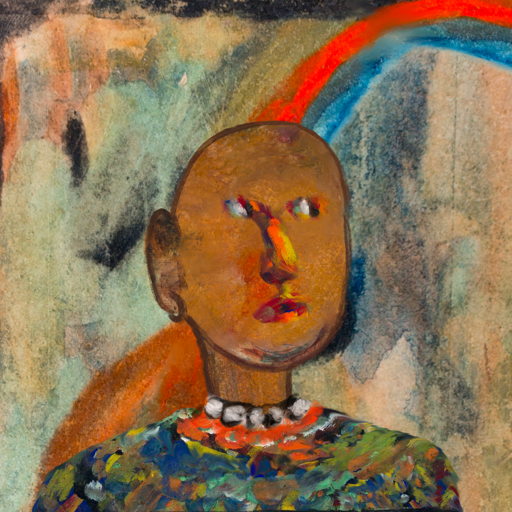
Background: Childish, Head And Neck Side: Pipe, Face Side: An_Impression, Bust: An_Impression, Hair Side: Blank, Head Accessory: Blank, Second Necklace: Blank, Necklace: An_Impression, Baby: Blank